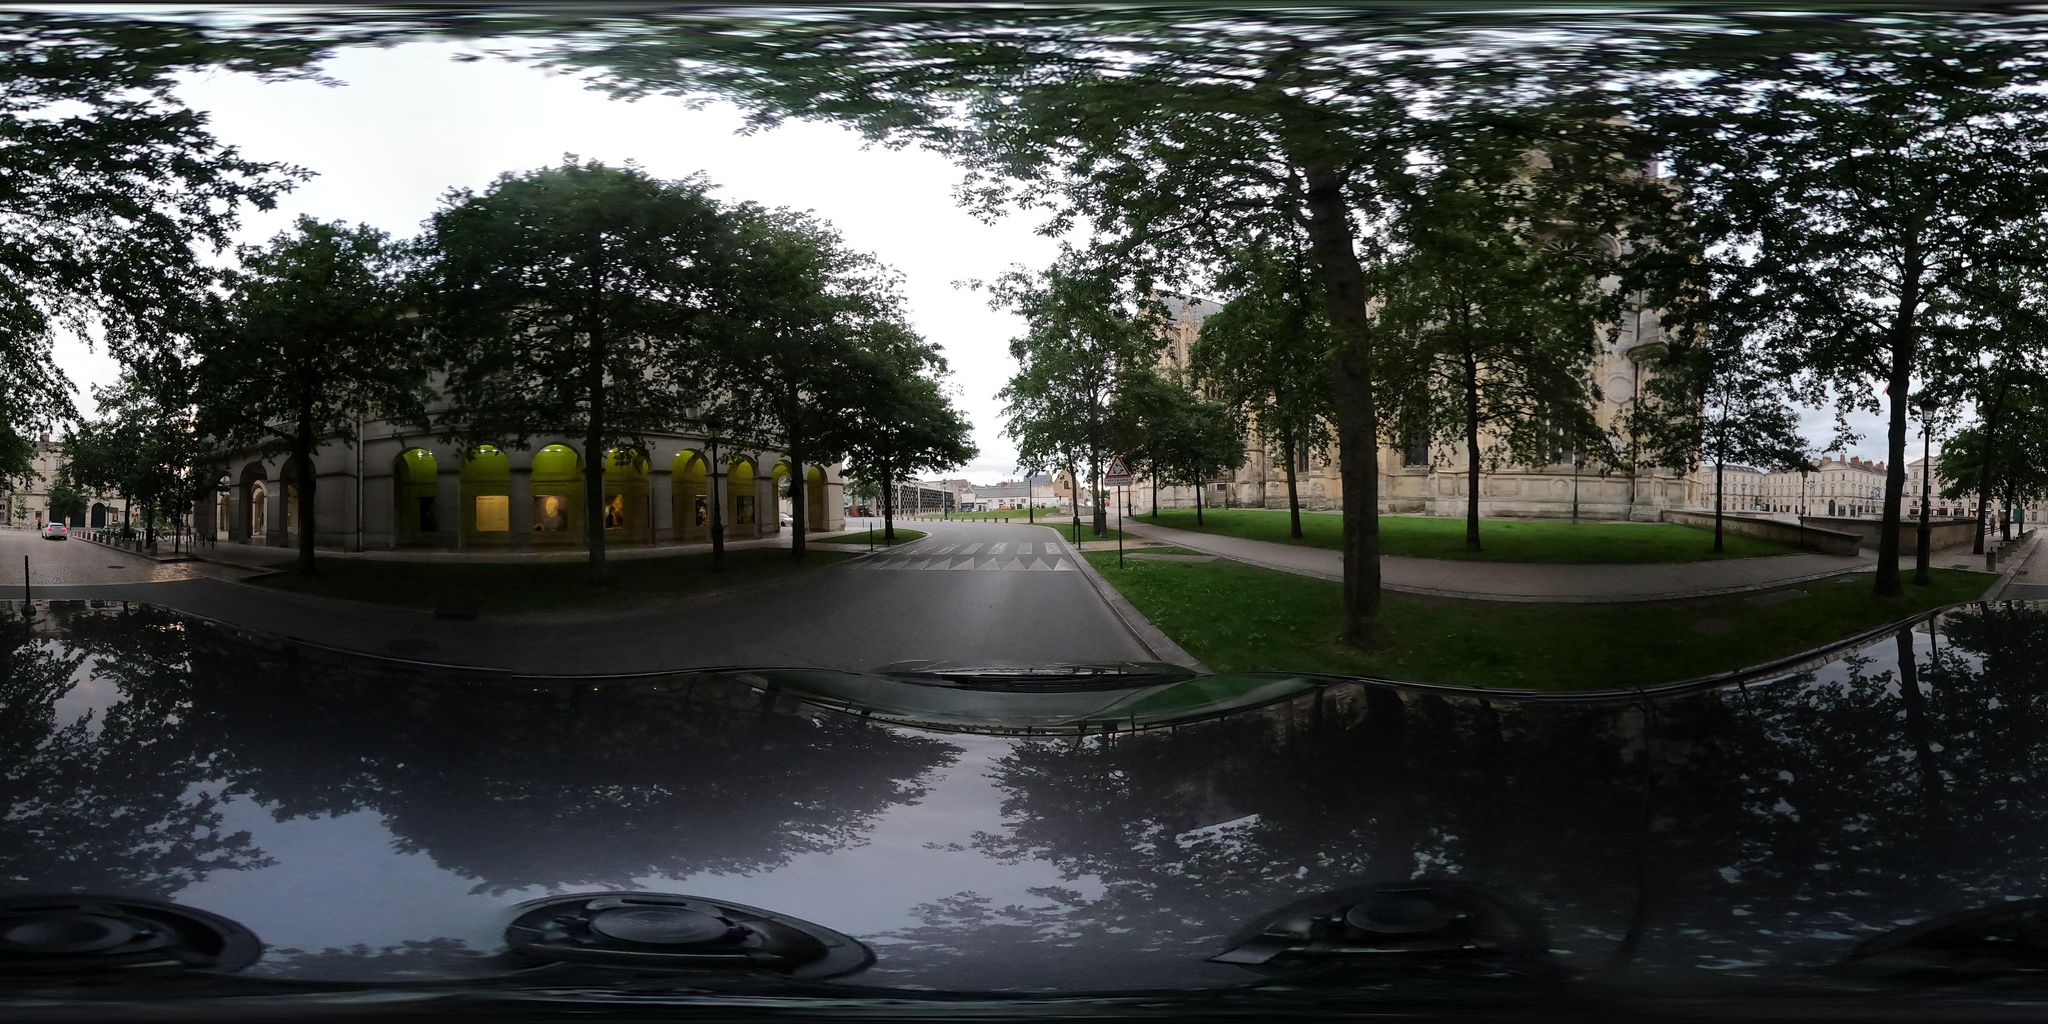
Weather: clear
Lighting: day
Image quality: slightly poor
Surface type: cycling surface
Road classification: tertiary, living_street
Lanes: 2
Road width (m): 6
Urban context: urban centre
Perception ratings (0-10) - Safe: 6.34, Lively: 3.35, Beautiful: 8.19, Boring: 1.46, Depressing: 3.3, Wealthy: 7.02